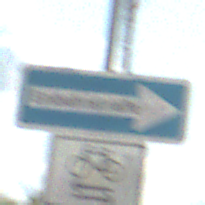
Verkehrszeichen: EinbahnstrasseRechtsweisend
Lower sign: RichtungsangabeDurchPfeile9
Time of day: Midday
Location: Outdoor (Suburban)
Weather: PartlyCloudy
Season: Summer
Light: Natural